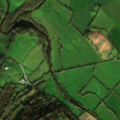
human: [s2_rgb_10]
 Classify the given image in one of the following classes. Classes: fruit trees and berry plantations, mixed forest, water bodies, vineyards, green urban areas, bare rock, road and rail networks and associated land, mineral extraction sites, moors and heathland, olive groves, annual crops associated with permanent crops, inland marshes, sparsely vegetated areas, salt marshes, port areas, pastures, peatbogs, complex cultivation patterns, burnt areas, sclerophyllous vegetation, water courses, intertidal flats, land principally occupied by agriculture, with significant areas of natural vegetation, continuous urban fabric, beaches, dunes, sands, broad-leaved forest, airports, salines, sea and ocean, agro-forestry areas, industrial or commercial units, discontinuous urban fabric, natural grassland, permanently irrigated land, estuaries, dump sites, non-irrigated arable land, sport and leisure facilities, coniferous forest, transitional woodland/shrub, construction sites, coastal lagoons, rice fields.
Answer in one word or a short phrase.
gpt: pastures